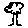
Label: tree